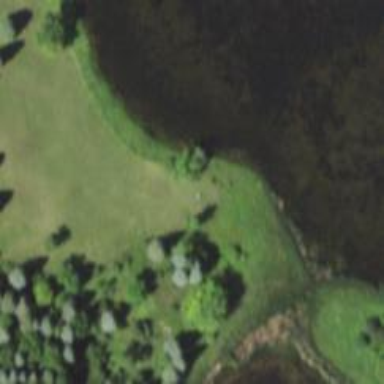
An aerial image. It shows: Disc golf hole.